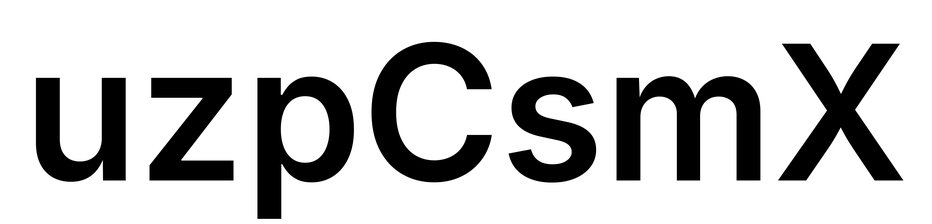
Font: Inter_SemiBold